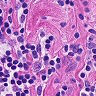
Metastatic tissue present: no